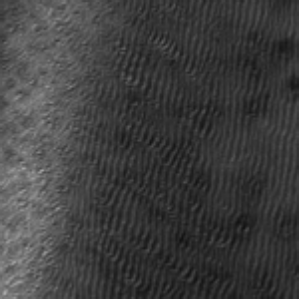
Label: frost